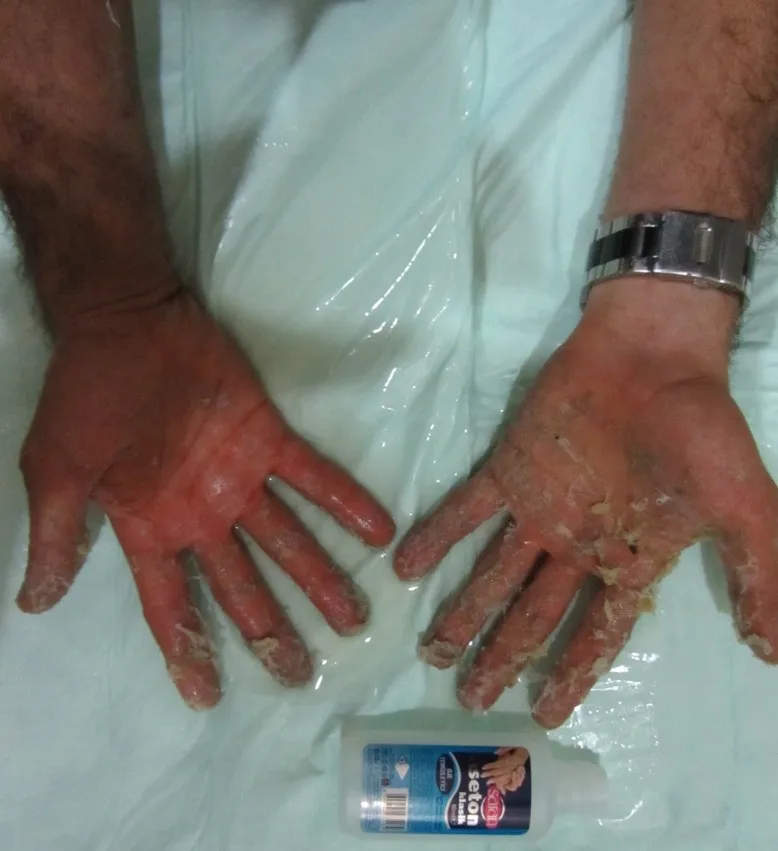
Glue which was dissolved by acetone within a few seconds.
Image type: medical_photograph (other_medical_photograph)